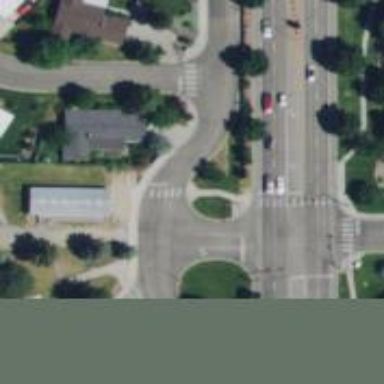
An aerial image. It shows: Marked crossing on the road.